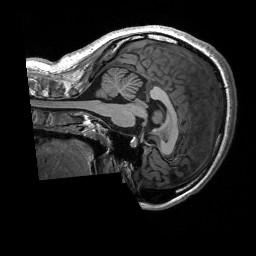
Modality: T1w
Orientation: sagittal
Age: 24
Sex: female
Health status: healthy
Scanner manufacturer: siemens
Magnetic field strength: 3 T
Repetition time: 2.53 s
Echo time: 0.00227 s